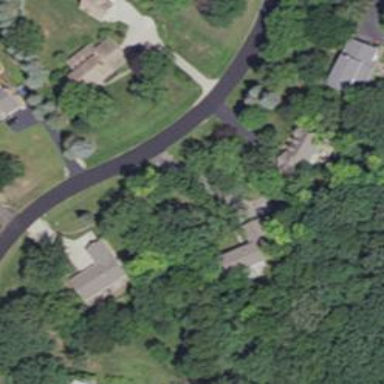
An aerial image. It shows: Driveway.